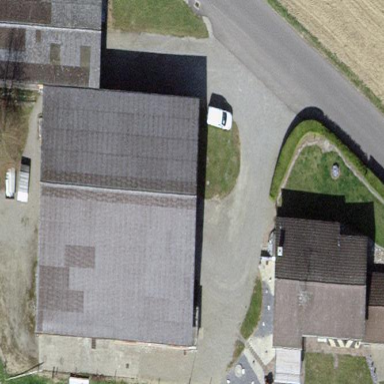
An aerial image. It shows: Farm auxiliary building with gabled roof.